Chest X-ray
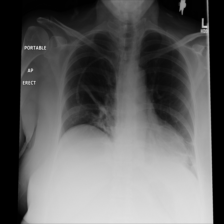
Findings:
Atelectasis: positive
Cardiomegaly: negative
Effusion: negative
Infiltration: negative
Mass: negative
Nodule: negative
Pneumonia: negative
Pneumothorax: negative
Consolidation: positive
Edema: negative
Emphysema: negative
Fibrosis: negative
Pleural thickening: negative
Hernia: negative